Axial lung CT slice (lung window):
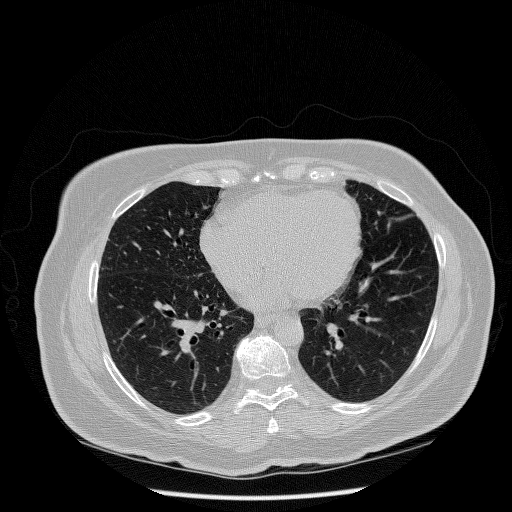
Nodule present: no